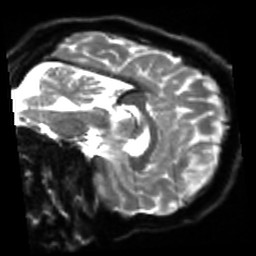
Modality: sbref
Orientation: sagittal
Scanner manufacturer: siemens
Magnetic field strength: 3 T
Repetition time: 4 s
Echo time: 0.0594 s